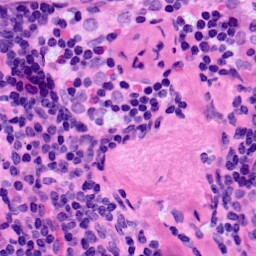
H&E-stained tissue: LymphNode